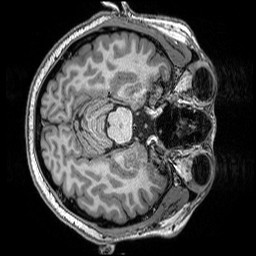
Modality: T1w
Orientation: axial
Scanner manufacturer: siemens
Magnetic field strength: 3 T
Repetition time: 2.5 s
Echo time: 0.00343 s